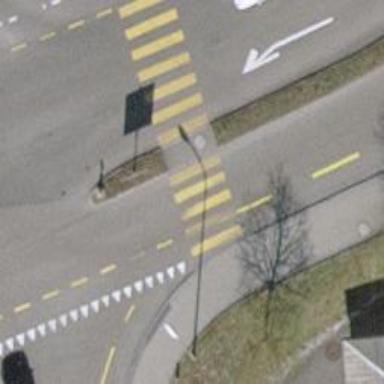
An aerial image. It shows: Zebra crossing with zebra markings.